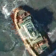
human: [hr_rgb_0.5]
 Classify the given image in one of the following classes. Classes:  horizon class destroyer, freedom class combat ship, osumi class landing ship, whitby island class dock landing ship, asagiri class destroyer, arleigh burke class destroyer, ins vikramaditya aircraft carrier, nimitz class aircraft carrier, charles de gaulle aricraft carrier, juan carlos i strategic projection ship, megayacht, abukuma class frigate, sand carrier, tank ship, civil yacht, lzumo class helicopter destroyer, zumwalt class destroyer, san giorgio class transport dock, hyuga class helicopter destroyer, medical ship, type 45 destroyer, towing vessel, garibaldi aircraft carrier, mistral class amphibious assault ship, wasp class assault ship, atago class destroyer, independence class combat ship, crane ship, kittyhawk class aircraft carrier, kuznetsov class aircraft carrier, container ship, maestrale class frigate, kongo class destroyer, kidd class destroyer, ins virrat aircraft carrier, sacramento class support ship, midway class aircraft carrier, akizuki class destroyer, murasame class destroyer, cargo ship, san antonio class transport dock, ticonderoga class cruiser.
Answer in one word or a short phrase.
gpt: Towing vessel